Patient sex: F
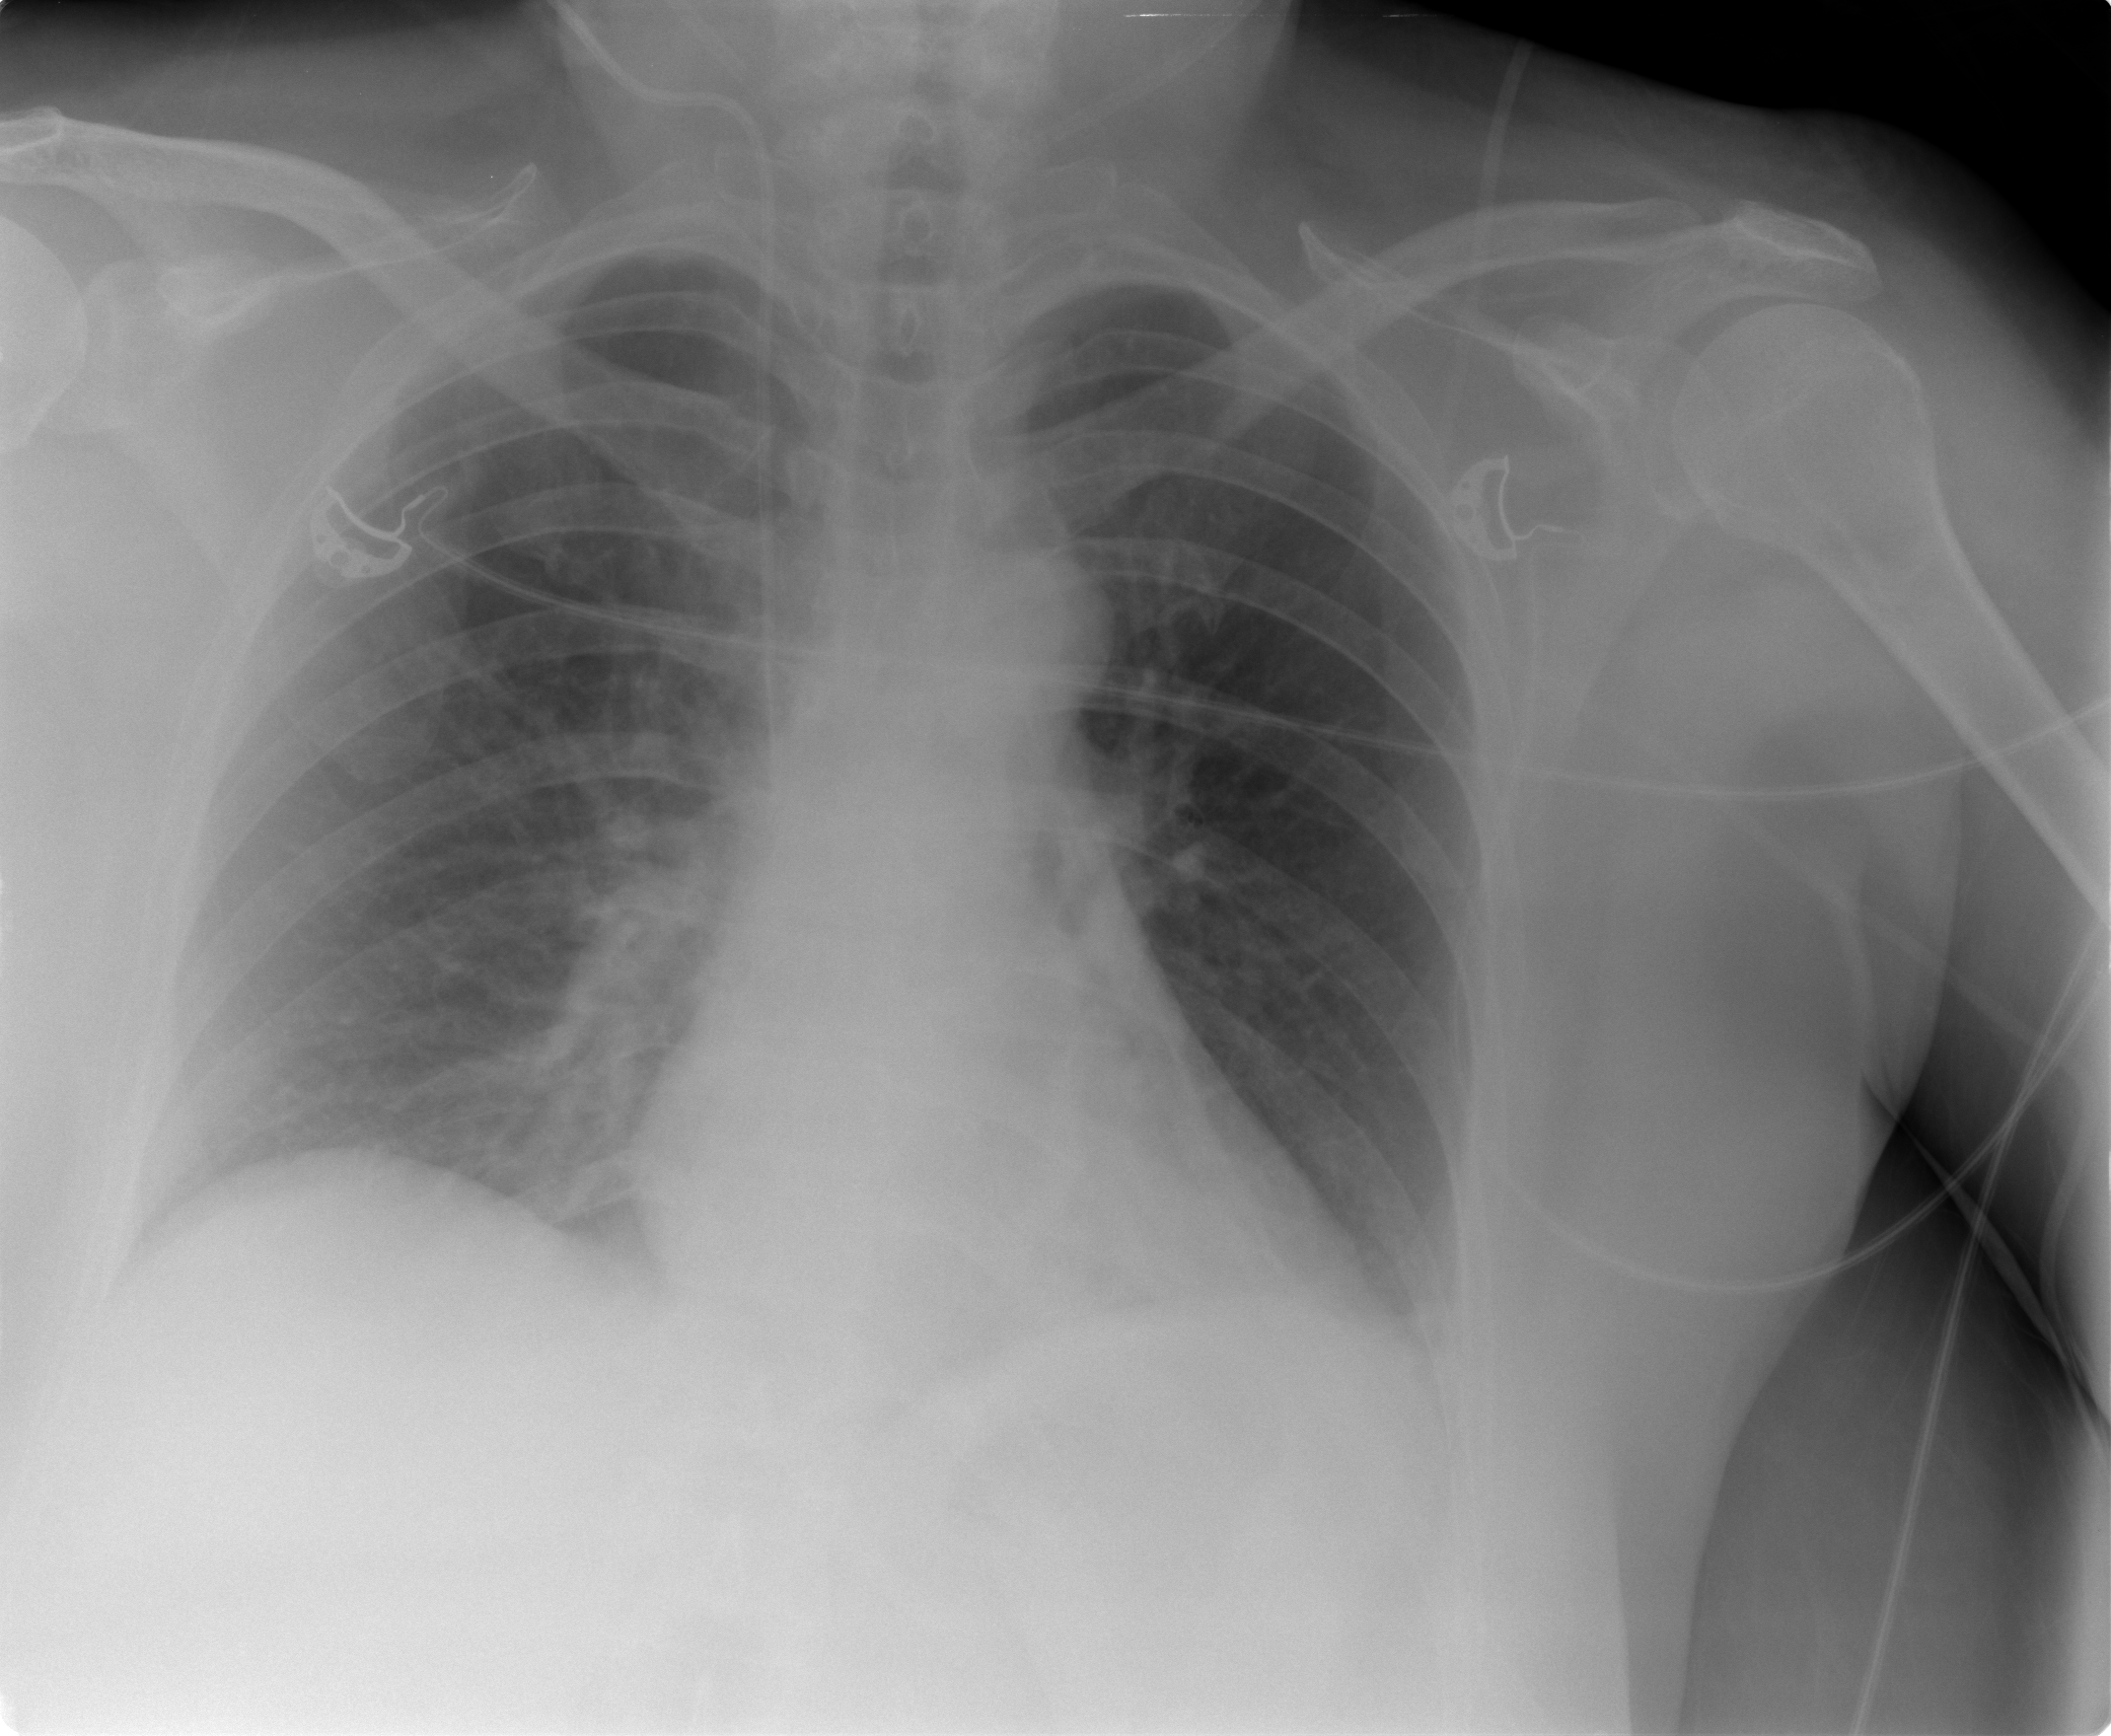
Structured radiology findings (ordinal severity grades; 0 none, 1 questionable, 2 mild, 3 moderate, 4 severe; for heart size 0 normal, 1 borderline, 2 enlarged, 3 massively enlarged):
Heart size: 0
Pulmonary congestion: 0
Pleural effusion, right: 0
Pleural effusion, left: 0
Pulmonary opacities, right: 0
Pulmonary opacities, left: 0
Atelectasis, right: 0
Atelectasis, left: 1